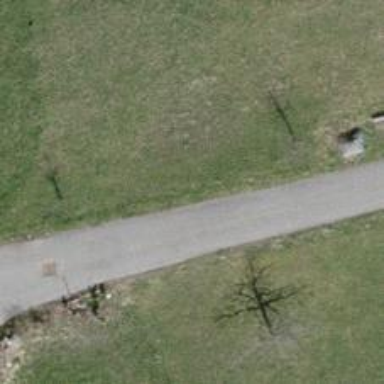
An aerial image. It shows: Bench for seating.